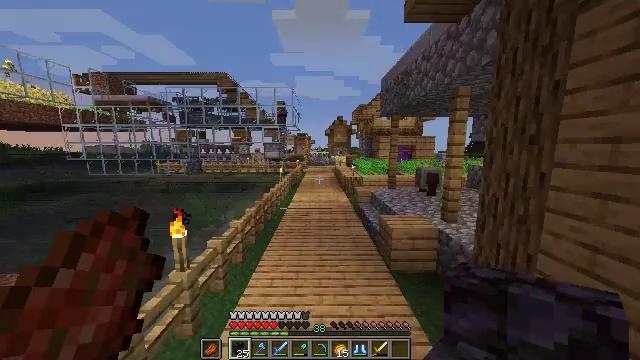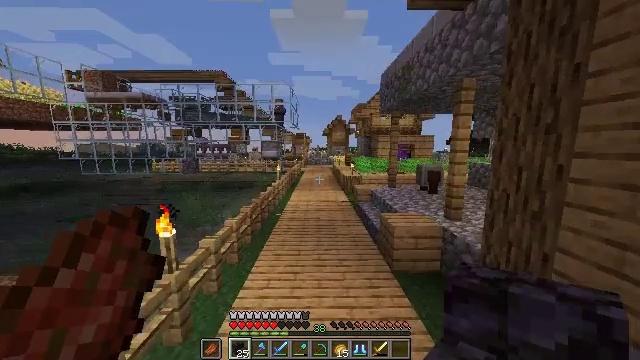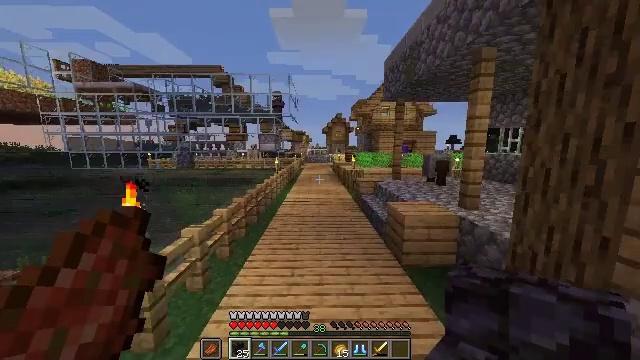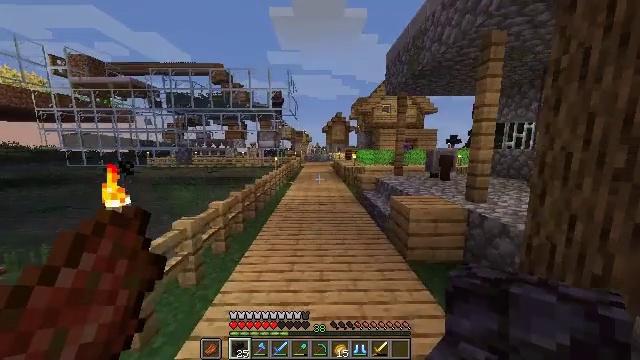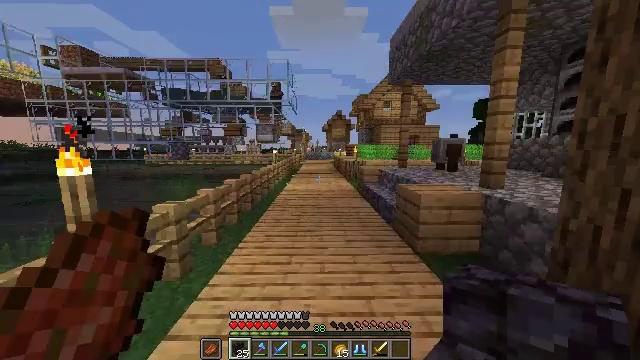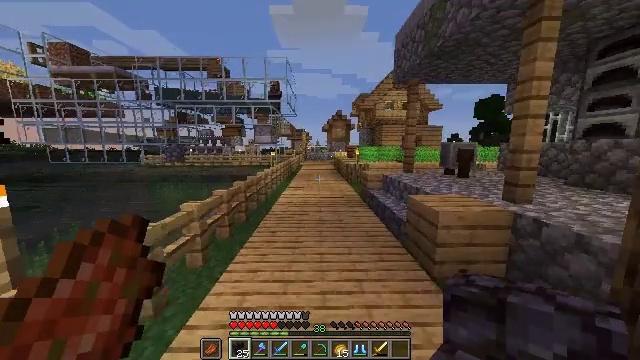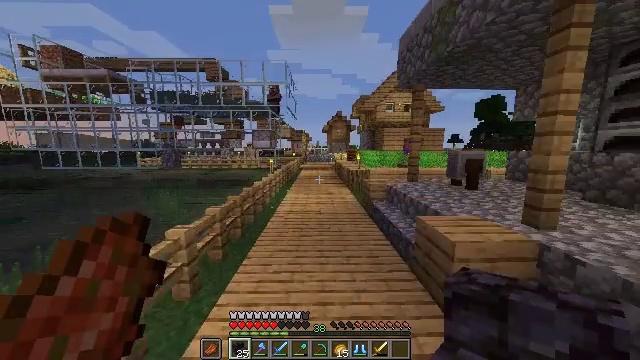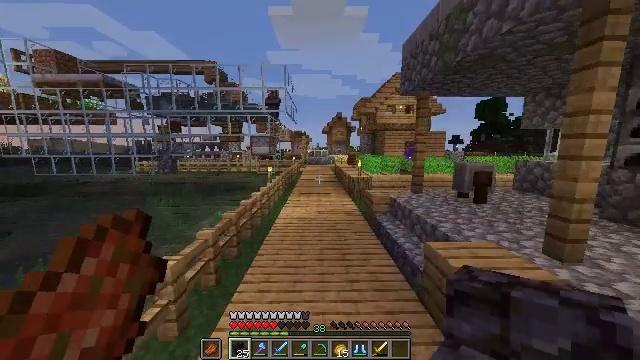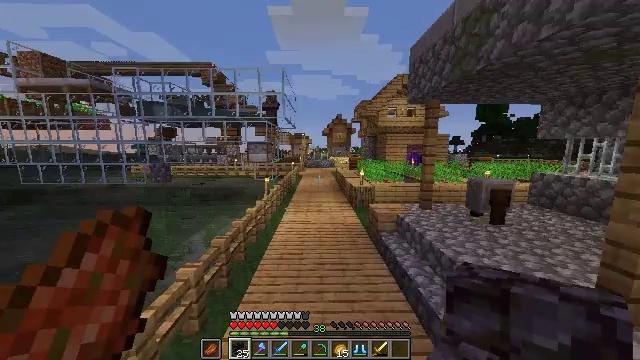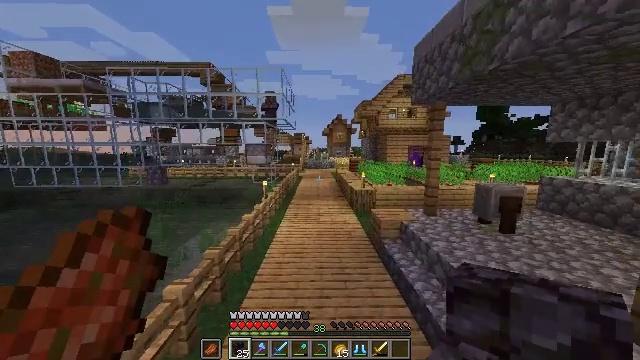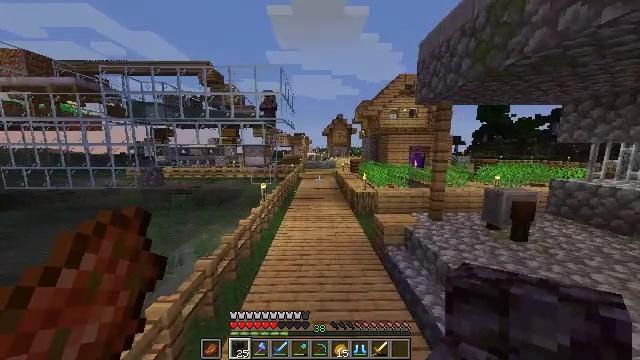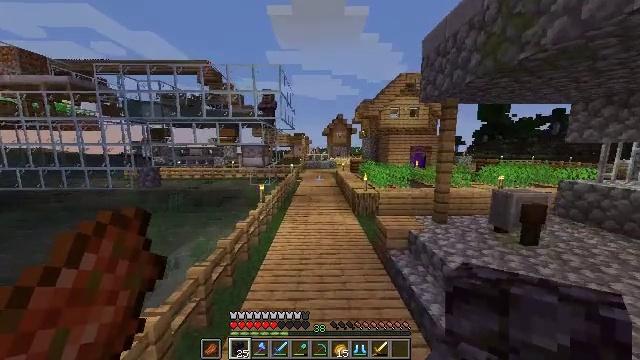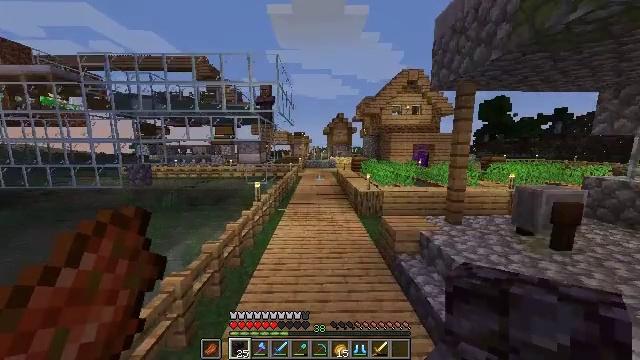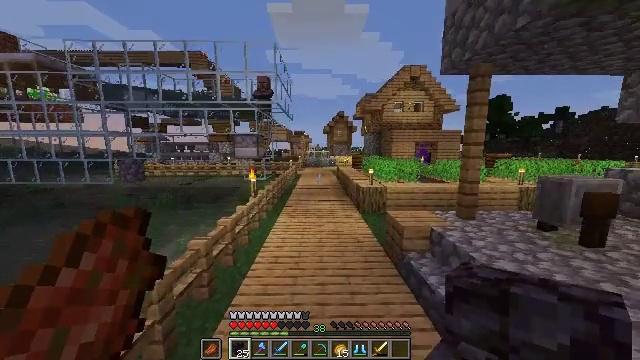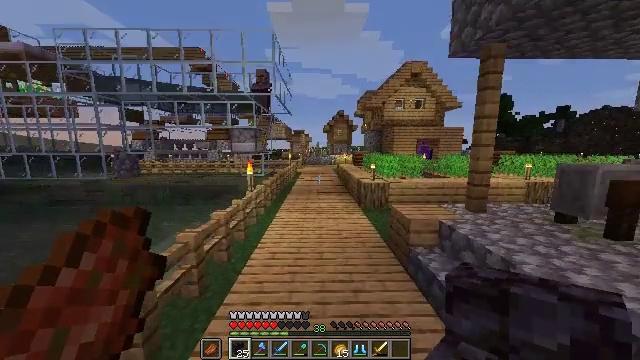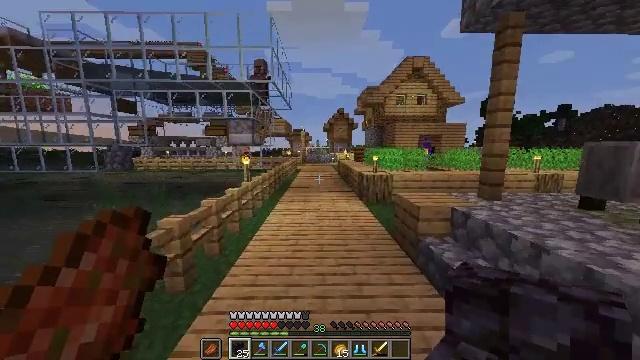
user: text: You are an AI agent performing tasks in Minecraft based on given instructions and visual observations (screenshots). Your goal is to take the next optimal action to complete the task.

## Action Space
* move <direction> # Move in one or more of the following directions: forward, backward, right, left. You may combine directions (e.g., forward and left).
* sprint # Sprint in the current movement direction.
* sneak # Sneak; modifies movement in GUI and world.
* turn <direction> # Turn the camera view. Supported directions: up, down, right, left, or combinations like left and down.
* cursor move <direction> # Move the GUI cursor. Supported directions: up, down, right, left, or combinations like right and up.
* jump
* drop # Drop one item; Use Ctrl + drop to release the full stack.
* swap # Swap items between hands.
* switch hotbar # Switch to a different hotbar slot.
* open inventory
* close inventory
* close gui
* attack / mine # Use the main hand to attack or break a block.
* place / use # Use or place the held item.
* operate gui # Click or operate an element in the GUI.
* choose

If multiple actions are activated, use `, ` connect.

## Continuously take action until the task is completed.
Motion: motion action
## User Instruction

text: Mine the white bed.
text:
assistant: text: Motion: move forward, sprint, jump
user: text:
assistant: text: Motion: move forward, sprint, jump
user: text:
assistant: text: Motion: move forward, sprint, jump
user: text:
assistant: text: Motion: move forward, sprint, jump
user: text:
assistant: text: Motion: move forward, sprint, jump
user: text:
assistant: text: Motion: move forward, sprint, jump
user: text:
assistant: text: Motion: move forward, jump
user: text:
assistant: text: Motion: move forward, jump
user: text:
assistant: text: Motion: move forward, jump
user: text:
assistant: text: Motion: move forward, jump
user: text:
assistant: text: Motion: move forward, jump
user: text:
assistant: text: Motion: move forward, jump
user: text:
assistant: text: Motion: move forward, jump
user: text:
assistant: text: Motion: move forward, jump
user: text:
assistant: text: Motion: move forward, jump
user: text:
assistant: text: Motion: move forward, jump
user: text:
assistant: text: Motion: move forward, sprint, jump
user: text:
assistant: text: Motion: move forward, sprint, jump
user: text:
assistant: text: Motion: move forward, sprint, jump
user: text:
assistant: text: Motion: move forward, sprint, jump
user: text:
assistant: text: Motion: move forward, sprint, jump
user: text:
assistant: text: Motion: move forward, jump
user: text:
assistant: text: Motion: move forward, jump
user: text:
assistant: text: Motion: move forward, jump
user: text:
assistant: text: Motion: move forward, jump
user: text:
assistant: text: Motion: move forward, jump
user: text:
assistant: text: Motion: move forward, jump
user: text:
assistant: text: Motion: move forward, sprint, jump
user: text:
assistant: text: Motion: move forward, sprint, jump
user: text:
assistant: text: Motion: move forward, sprint, jump